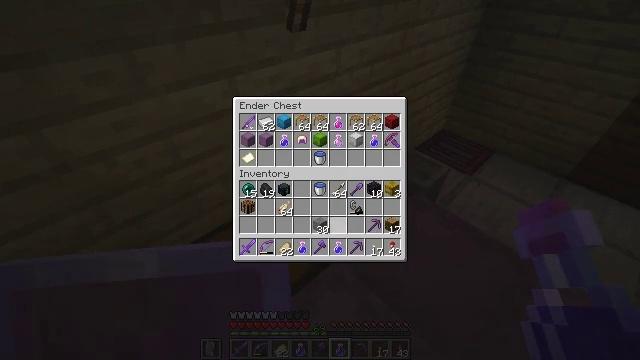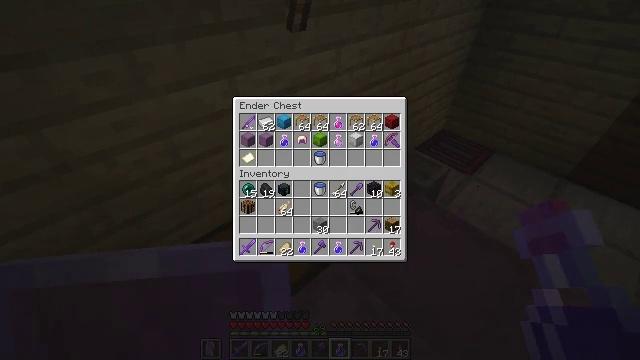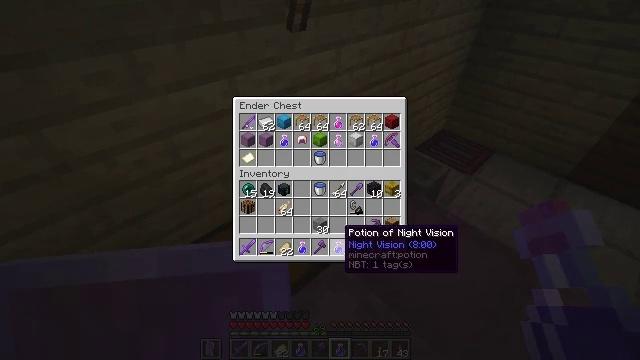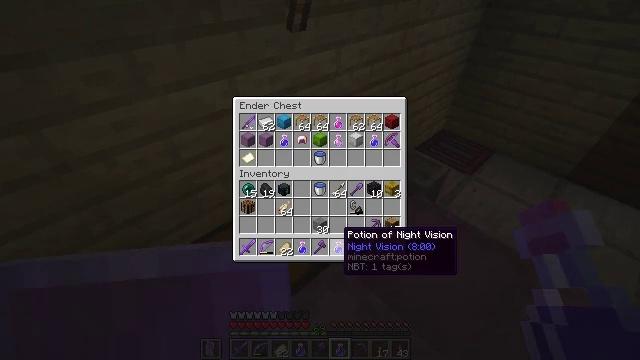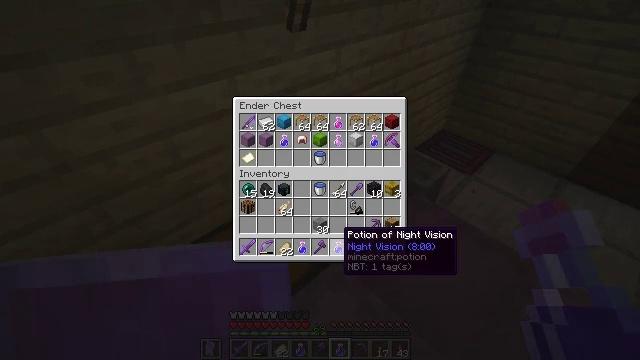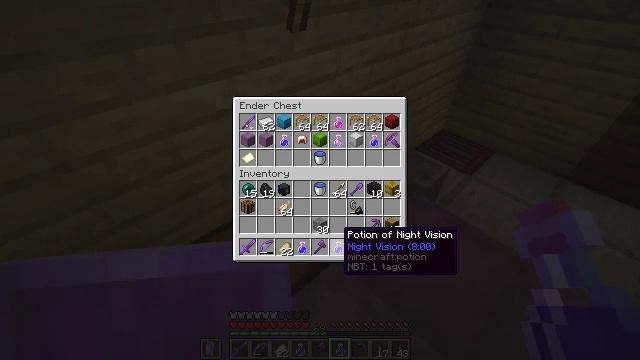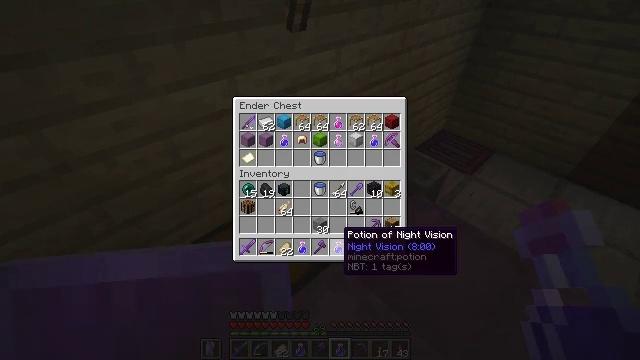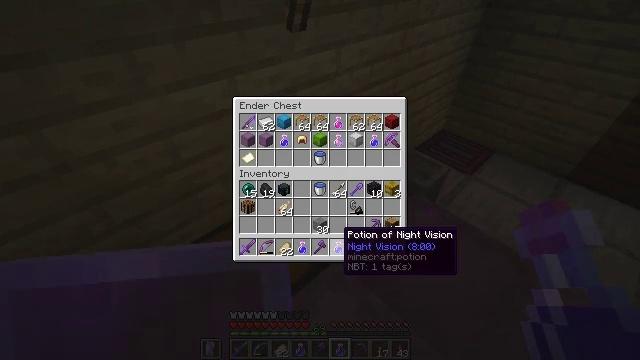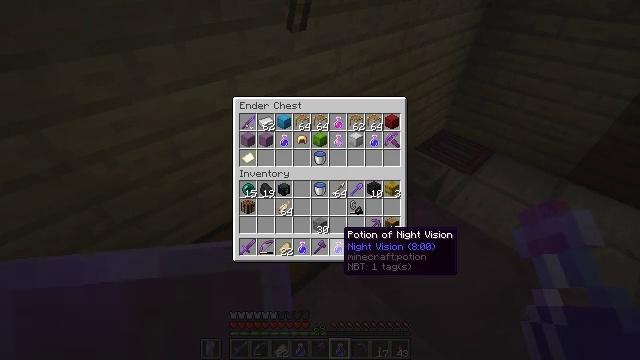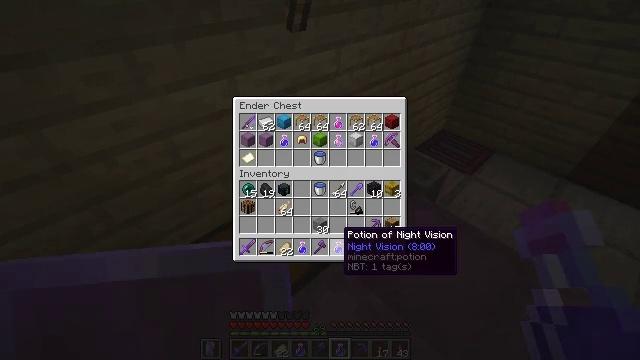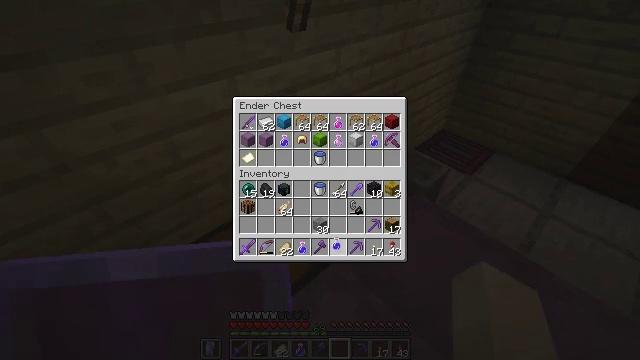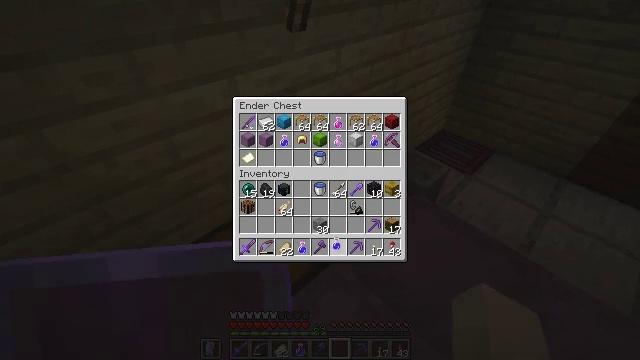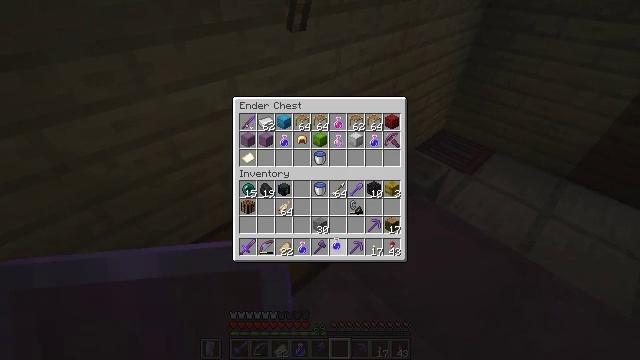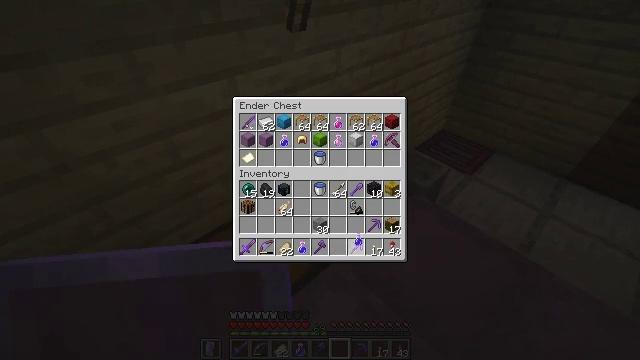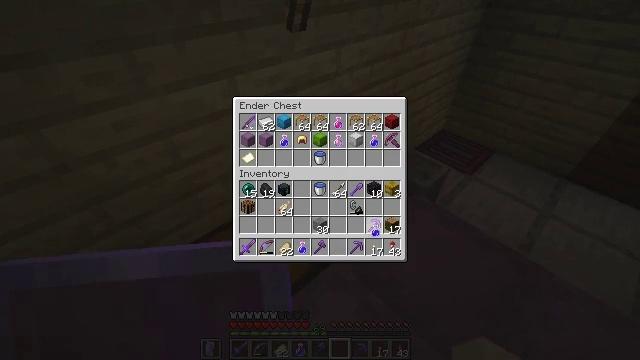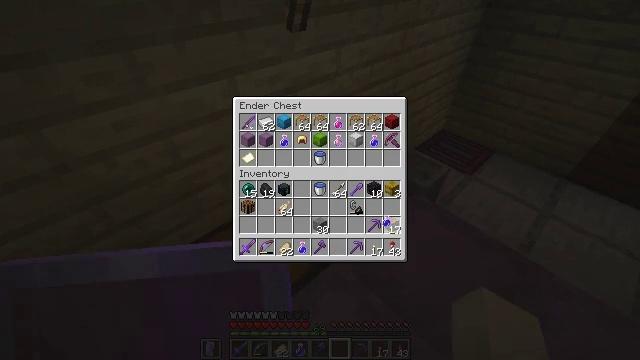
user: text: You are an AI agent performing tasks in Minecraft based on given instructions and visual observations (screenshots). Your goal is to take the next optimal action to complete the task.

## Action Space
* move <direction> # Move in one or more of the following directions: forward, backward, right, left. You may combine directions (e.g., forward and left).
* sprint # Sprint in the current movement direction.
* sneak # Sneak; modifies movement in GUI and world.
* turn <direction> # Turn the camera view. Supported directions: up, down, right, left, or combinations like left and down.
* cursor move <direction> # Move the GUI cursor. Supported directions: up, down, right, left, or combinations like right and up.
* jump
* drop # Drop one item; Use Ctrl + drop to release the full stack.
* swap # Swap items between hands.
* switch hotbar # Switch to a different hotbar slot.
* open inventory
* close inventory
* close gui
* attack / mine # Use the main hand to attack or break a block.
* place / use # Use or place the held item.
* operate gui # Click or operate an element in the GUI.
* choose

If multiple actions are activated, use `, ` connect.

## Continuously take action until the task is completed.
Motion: motion action
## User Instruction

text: Mine the orange shulker box.
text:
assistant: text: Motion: sneak
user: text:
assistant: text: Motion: sneak
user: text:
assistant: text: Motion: sneak
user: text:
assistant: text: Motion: sneak
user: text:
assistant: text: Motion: no_op
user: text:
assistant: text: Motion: no_op
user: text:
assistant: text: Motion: no_op
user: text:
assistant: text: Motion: no_op
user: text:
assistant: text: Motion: no_op
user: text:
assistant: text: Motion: attack / mine
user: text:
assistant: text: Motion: attack / mine
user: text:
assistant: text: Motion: attack / mine
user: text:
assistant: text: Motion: turn right
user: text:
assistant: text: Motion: turn right and up
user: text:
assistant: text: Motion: turn right and up
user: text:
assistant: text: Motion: no_op
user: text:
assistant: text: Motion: no_op
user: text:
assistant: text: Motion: no_op
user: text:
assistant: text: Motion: no_op
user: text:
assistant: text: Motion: no_op
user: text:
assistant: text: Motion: no_op
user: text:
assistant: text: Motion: no_op
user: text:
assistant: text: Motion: no_op
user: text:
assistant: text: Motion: no_op
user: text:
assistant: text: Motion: no_op
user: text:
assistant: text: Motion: attack / mine
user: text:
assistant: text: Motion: attack / mine
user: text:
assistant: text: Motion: attack / mine
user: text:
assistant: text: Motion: attack / mine
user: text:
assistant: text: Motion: no_op